Interaction volume radius: 5 \u00c5
Interaction volume height: 20 \u00c5
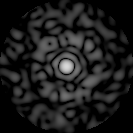
Disorder parameter: 0.8806